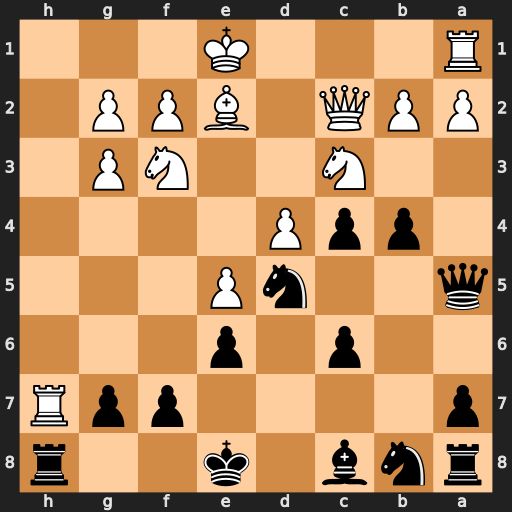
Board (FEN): rnb1k2r/p4ppR/2p1p3/q2nP3/1ppP4/2N2NP1/PPQ1BPP1/R3K3
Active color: b
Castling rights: Qkq
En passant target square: -
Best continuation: Rxh7 Qxh7 bxc3